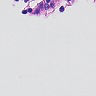
Metastatic tissue present: no